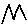
Label: zigzag